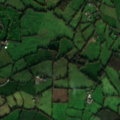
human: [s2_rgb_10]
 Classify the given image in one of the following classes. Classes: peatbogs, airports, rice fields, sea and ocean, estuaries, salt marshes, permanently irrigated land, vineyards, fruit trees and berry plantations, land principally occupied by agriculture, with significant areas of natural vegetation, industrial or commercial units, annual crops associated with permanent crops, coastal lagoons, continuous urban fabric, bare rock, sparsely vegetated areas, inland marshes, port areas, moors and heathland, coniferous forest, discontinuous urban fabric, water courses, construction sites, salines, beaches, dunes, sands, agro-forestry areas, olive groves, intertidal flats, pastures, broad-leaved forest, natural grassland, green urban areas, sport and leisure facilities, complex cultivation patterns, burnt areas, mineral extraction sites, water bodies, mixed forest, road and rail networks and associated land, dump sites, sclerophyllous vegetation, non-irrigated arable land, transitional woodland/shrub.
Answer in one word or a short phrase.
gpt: discontinuous urban fabric, pastures, complex cultivation patterns, mixed forest